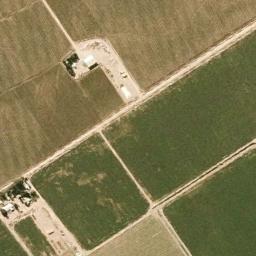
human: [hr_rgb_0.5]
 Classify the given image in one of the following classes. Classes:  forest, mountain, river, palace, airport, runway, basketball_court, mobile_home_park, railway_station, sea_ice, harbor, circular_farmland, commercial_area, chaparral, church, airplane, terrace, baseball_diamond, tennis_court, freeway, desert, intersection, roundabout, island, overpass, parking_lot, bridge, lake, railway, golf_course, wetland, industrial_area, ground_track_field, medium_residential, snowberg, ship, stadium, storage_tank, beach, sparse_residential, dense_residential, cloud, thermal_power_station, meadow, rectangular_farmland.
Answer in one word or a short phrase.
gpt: rectangular_farmland